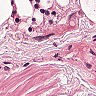
Metastatic tissue present: no